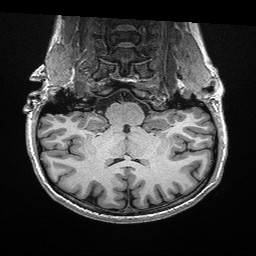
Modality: T1w
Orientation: sagittal
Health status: healthy
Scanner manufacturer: siemens
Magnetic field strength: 3 T
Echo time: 0.00298 s